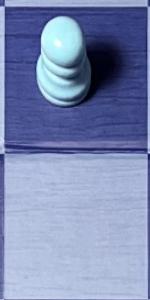
Label: Empty